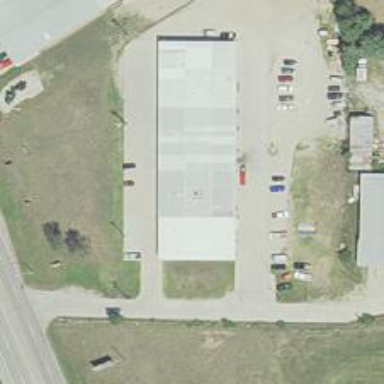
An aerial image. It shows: Storage shop.